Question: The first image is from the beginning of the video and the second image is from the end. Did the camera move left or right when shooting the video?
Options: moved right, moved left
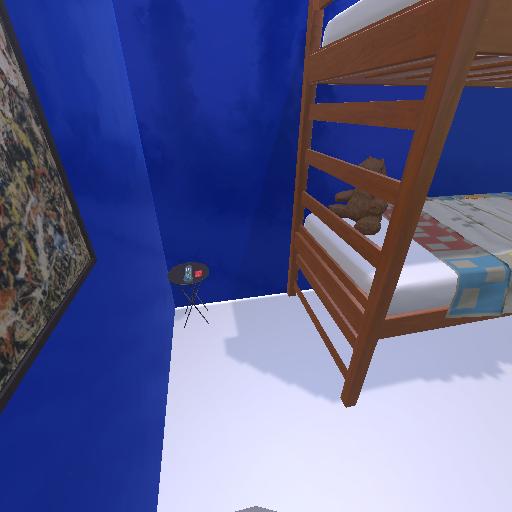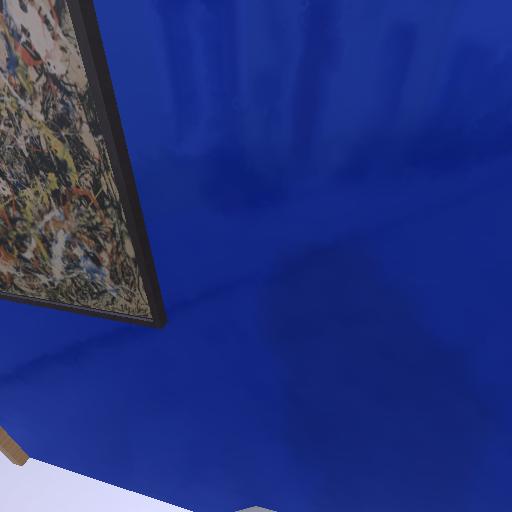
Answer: moved right